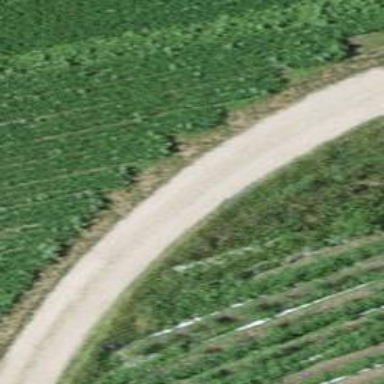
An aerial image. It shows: Agricultural track with grade2 pebblestone surface.